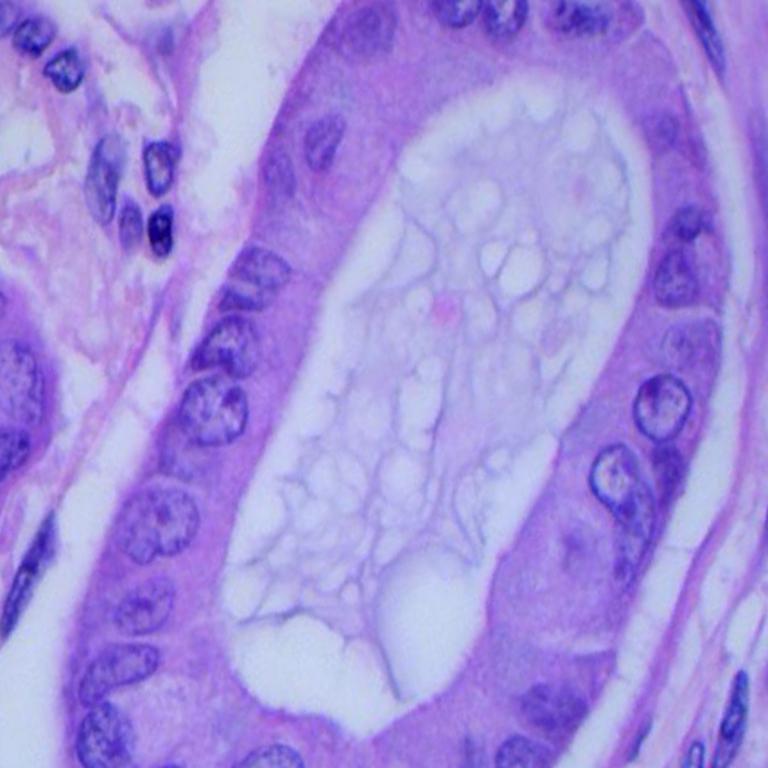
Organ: lung
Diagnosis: adenocarcinomas